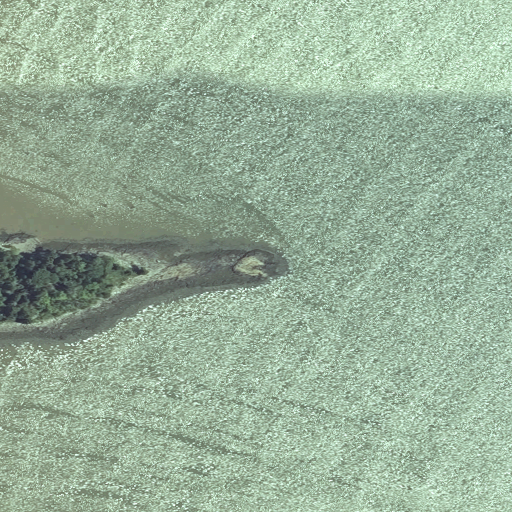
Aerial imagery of cape in Maine named L Point containing open water, barren land, and herbaceous wetlands